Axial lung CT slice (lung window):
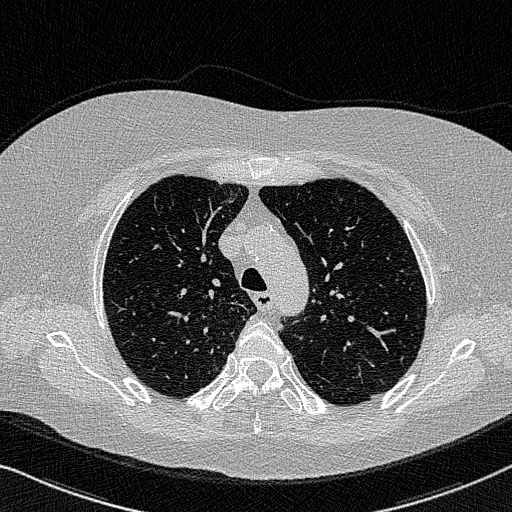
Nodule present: no